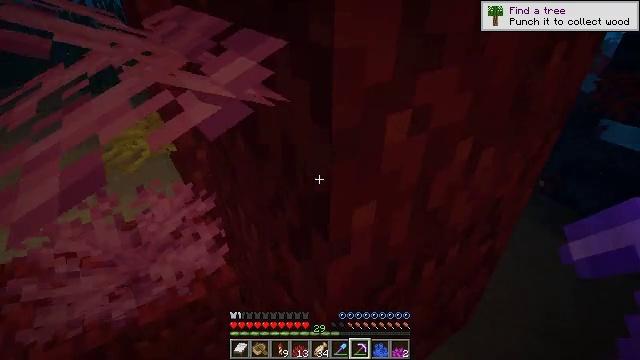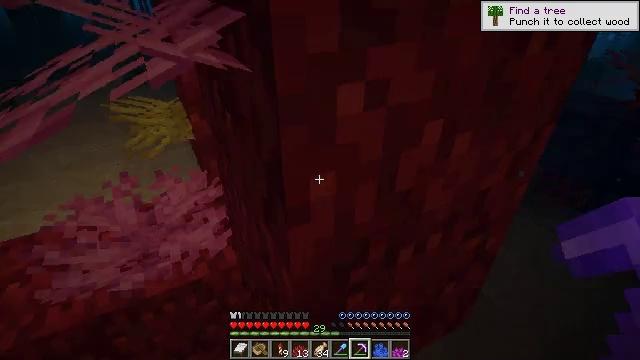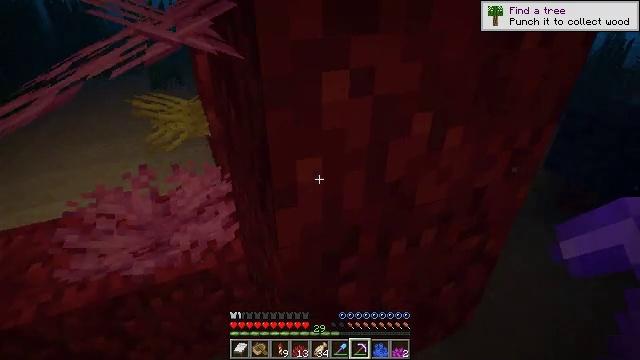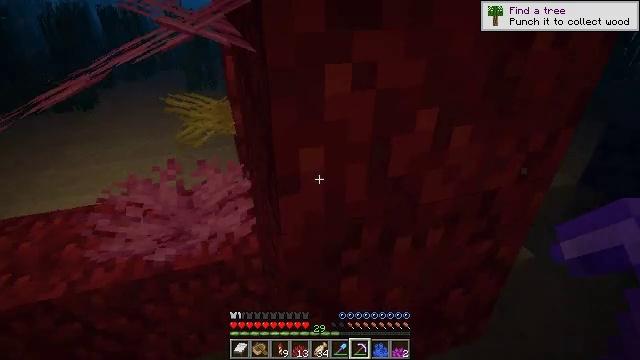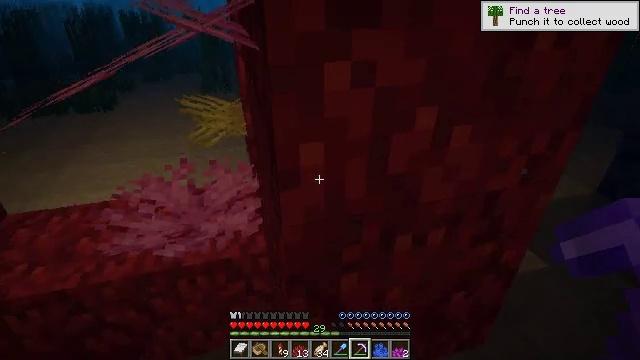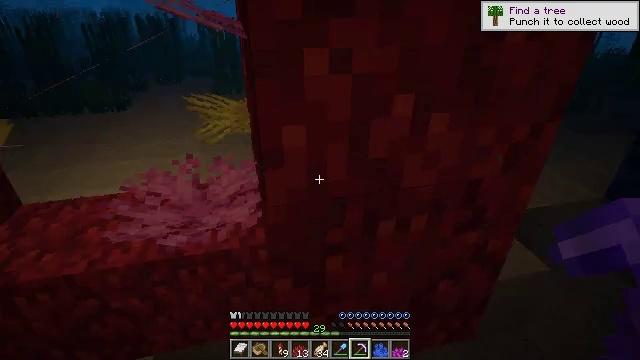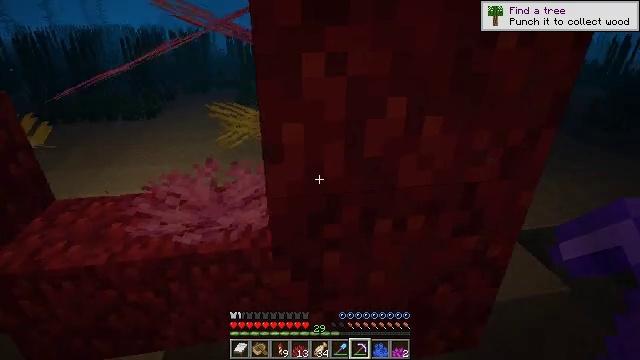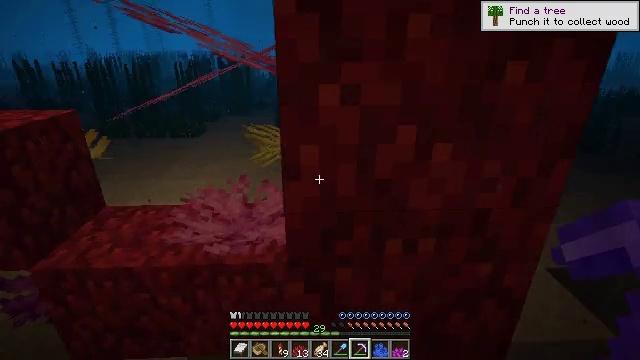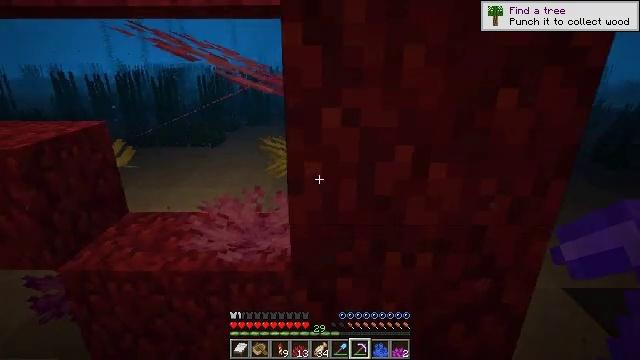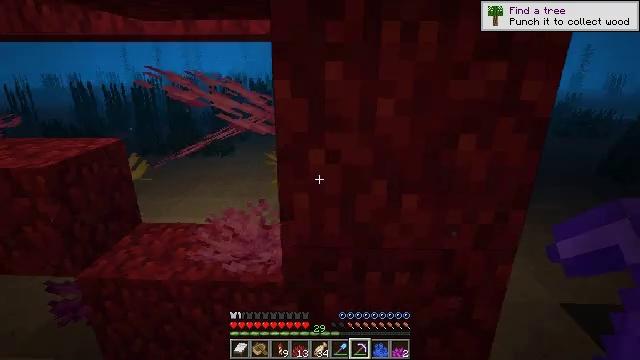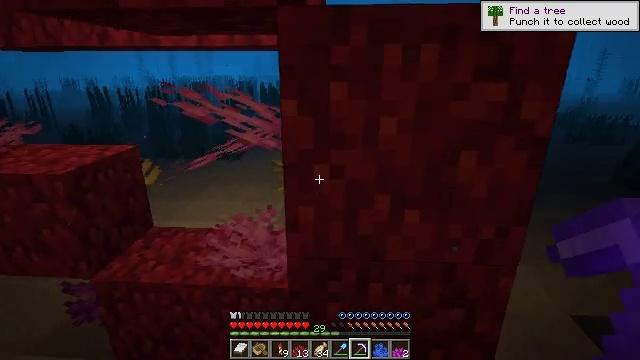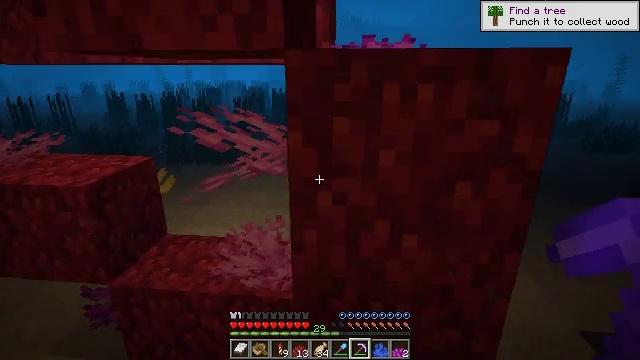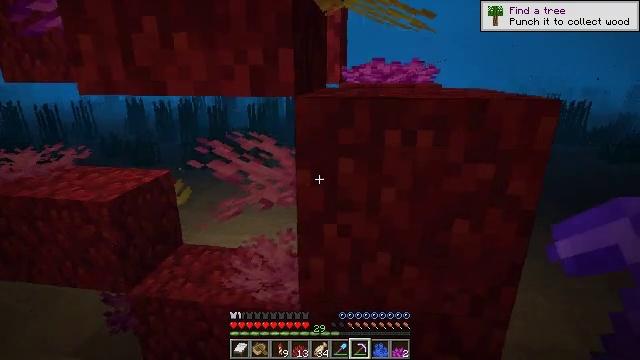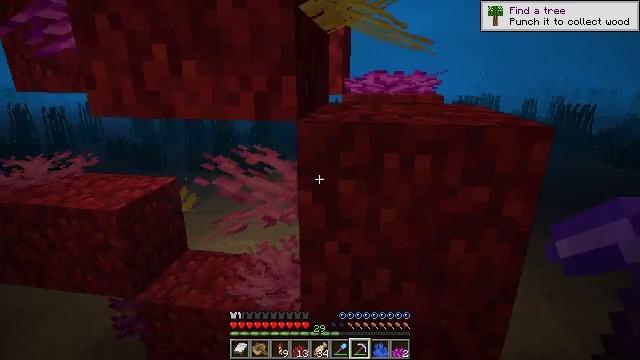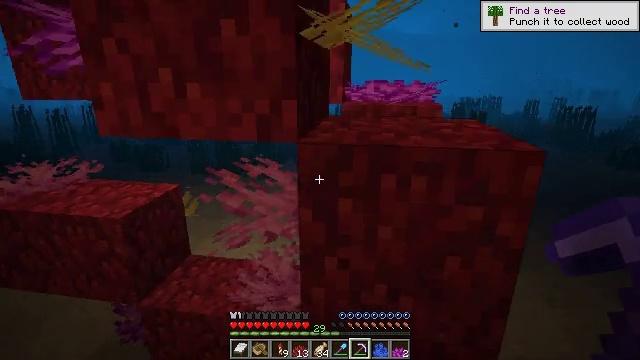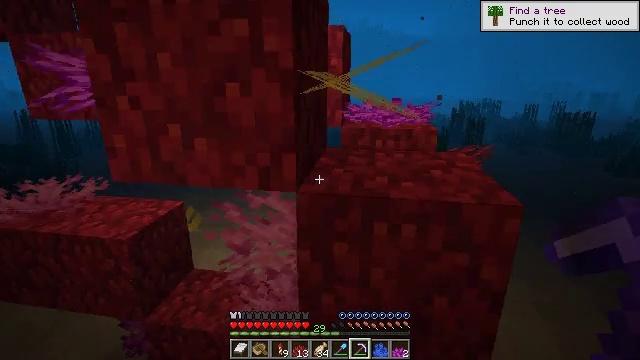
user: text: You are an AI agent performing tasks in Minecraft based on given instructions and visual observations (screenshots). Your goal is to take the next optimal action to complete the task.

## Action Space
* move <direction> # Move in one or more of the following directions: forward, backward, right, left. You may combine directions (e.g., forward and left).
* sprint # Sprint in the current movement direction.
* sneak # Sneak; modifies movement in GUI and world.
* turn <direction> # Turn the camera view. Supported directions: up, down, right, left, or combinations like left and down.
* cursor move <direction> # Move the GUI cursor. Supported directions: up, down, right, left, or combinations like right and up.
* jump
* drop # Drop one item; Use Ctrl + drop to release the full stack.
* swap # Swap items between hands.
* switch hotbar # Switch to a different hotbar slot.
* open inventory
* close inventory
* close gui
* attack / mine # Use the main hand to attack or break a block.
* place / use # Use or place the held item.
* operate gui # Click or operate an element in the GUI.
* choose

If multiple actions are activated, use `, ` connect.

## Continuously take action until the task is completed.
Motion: motion action
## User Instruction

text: Collect the fire coral wall fan from the ocean.
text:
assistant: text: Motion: move back and move right, turn left
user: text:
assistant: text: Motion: move back and move right, turn left
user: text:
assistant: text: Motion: move back and move right, turn left and up
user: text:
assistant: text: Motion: move back and move right, turn left
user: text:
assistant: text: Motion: move back and move right, turn left
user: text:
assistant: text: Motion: move back and move right, turn left and up, jump
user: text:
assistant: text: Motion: move back and move right, turn left and up, jump
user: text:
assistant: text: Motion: move back and move right, turn left and up, jump
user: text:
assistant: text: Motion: turn left and up, jump
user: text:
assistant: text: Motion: turn left, jump
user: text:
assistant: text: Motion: turn left, jump
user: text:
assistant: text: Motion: turn left, jump
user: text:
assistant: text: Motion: jump
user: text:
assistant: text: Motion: jump
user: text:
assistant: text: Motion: jump
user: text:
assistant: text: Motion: jump
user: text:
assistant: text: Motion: jump
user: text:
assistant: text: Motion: move forward, jump
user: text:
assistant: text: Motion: move forward, jump
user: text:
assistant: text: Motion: move forward, jump
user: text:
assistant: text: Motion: move forward, turn down, jump
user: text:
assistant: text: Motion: move forward, turn down, jump
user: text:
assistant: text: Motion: move forward, turn right and down, jump
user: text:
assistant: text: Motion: move forward, turn right and down, jump
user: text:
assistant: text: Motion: move forward, turn right and down, jump
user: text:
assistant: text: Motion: move forward, turn right and down, jump
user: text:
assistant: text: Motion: move forward, turn right and down, jump
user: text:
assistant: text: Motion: move forward, turn right, jump
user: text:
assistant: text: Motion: move forward, turn right and down, jump
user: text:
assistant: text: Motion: move forward